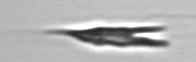
Label: Chrysochromulina_lanceolata